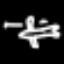
Label: airplane